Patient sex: M
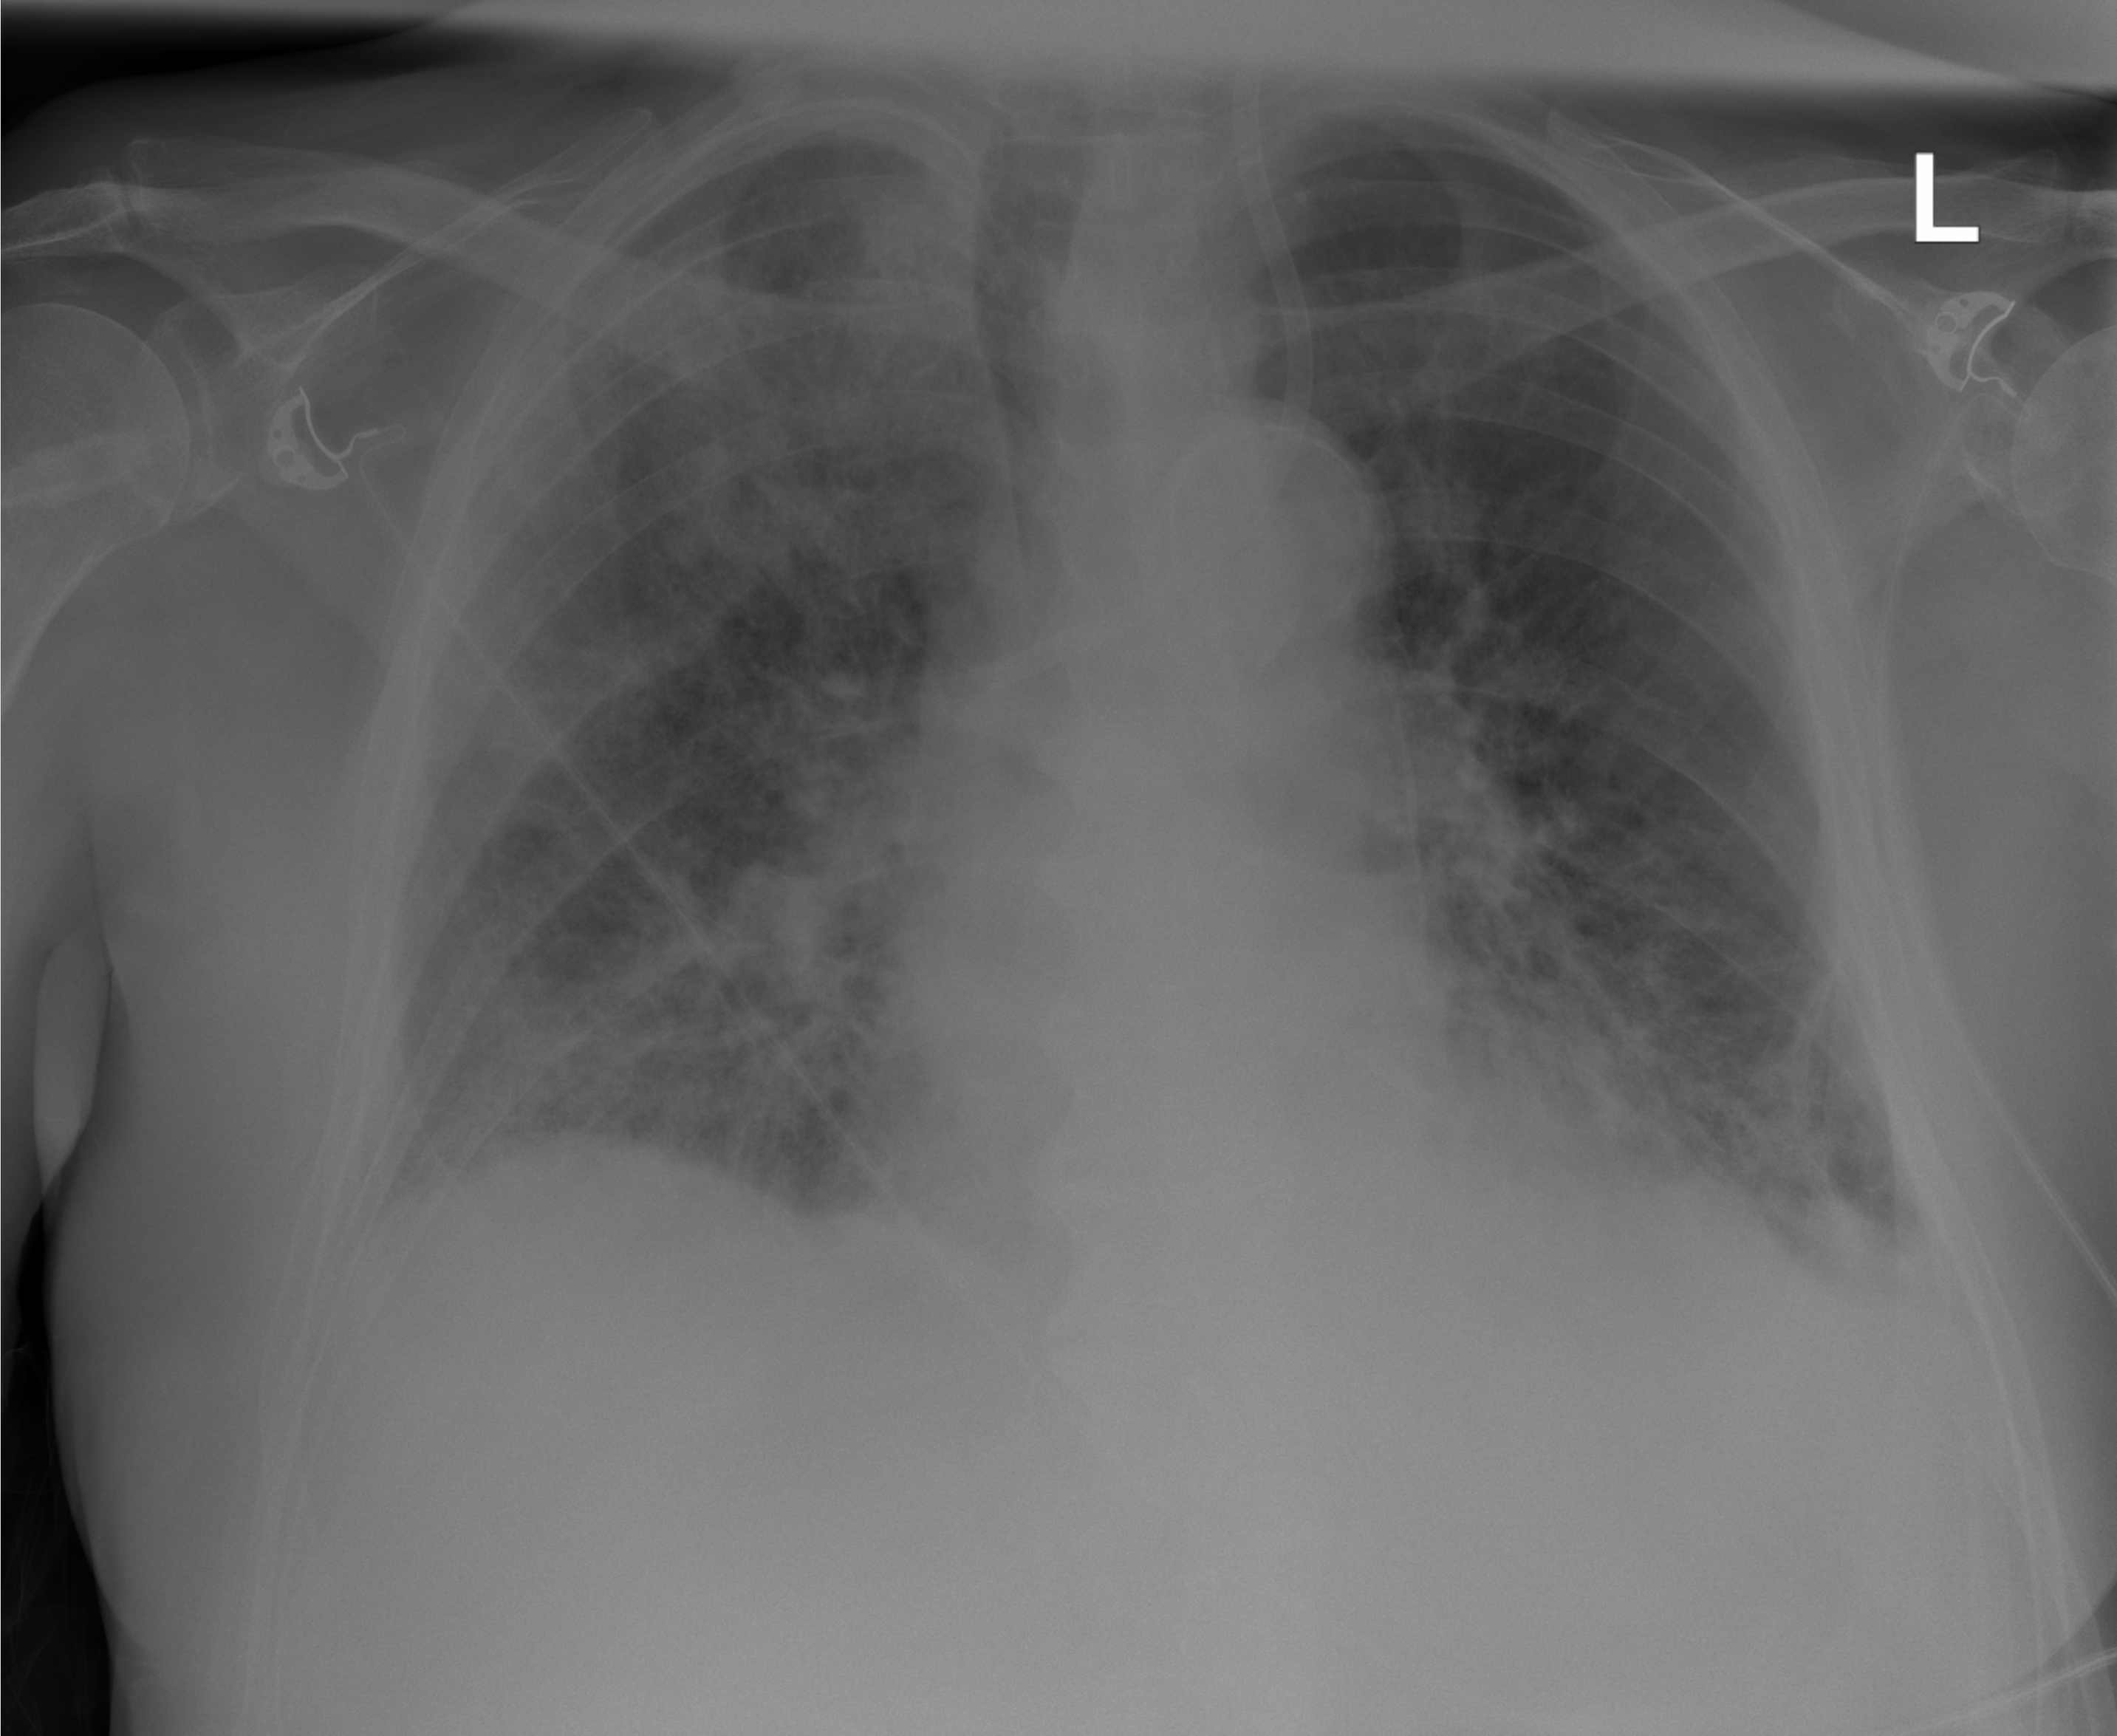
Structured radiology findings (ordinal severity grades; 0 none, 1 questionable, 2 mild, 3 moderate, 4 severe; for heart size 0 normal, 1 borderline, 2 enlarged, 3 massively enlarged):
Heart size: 2
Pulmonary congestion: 2
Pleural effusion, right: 0
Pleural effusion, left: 1
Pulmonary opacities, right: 3
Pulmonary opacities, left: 2
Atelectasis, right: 2
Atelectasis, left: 2